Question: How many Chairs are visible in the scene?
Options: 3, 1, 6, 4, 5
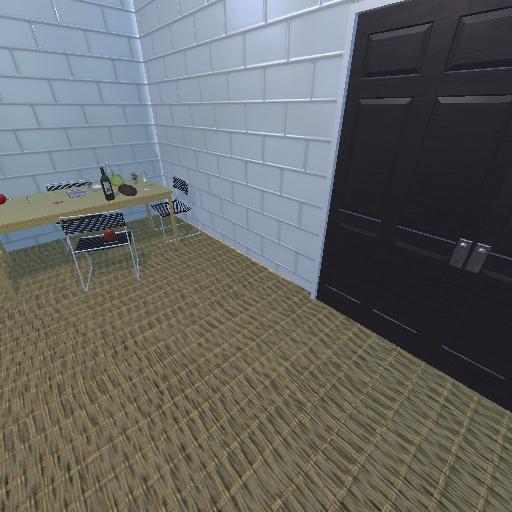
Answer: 3